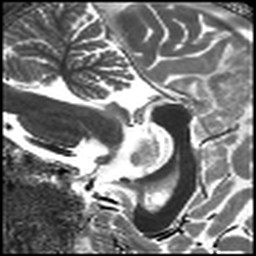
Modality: T1map
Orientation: sagittal
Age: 19
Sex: female